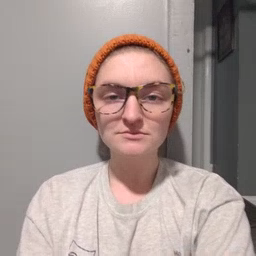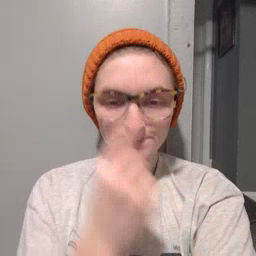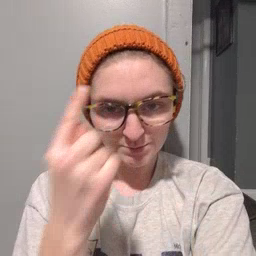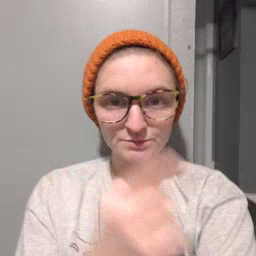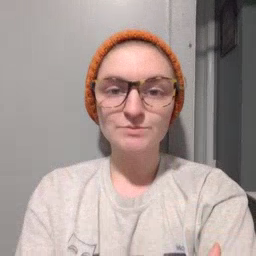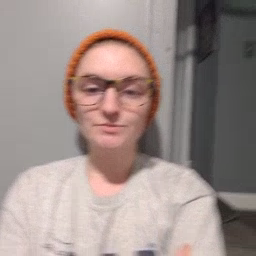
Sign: penny